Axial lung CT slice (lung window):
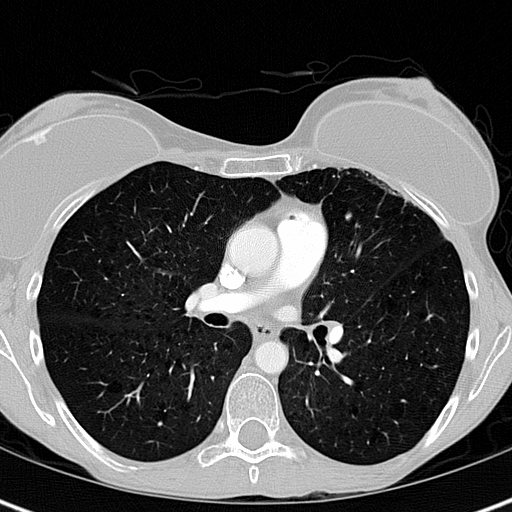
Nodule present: no